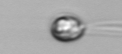
Label: flagellate